Question: I currently have a login form on a public, unprotected 'http' page. Upon login I want the page to redirect to a secure 'https' page. I am receiving this error screen when I try to login however:

I'm 90% sure my syntax is accurate. I have this exact form as a login page elsewhere on the site. This implementation is for a drop down box that enables the user to login. Here is my form for reference. Any help is appreciated, Thanks.
'''
<div class="login-options">
<form id="login" name="j_security_form" action="<%out.write(Dropdown.getXML("https://www.xxx.com/public/j_security_check")); %>" method="post" accept-charset="UTF-8">
<strong>Account Login</strong><br>
Username:<br>
<input type="text" name="j_username"><br>
Password:<br>
<input type="password" name="j_password"><br>
<br>
<input type="submit" value="Login"><br>
<br>
New users <a href="../xxx/user_registration.jsp">register here</a><br>
<a href="../xxx/forgot_password.jsp">Forgot password?</a>
<input type="hidden" name="auth_mode" value="basic">
<script>
var newloc = document.location.href;
newloc =newloc.replace('index.jsp','index.jsp');
document.write('<input type="hidden" name="orig_url" value="'+newloc+'">');
</script>
</form>
</div>
'''
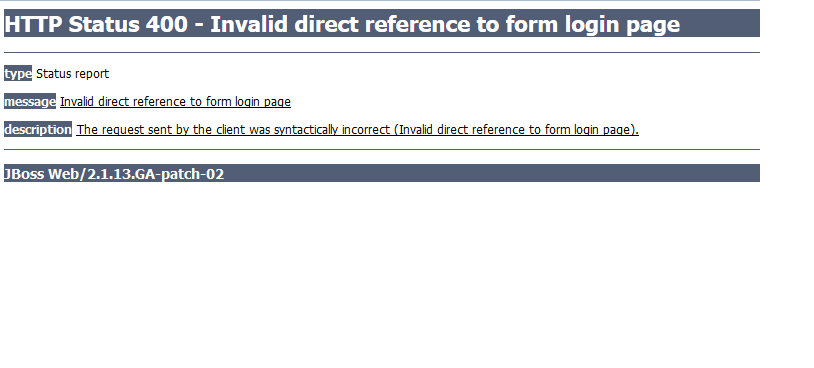
Answer: Might be because you're trying to directly reference the 'url' for 'j_security_check'. I would try referencing a page that requires login creds, then it'll redirect to the secure page once it sees that there are adequate credentials.